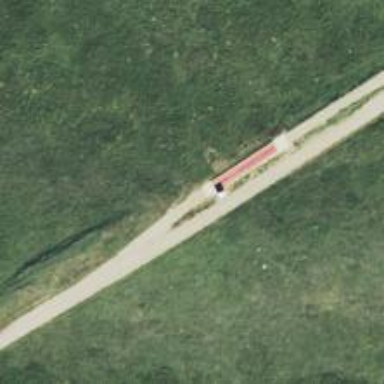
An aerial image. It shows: Weighbridge located along service road.